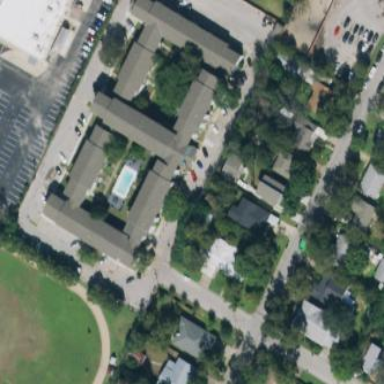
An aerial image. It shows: Residential area with apartments.